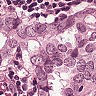
Metastatic tissue present: yes